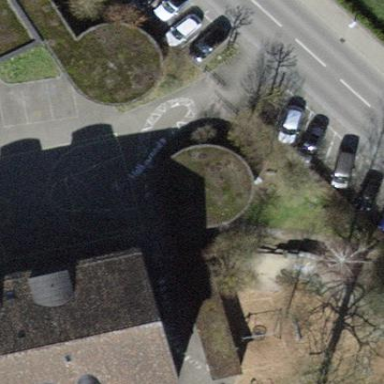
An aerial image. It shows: View of roof of building.